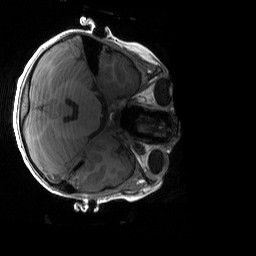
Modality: T1w
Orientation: axial
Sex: female
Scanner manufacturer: siemens
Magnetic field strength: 3 T
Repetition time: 1.9 s
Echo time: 0.00243 s